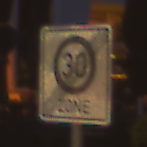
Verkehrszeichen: EndeZone30
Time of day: Night
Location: Outdoor (Urban)
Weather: PartlyCloudy
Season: NotSpecified
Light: Artificial